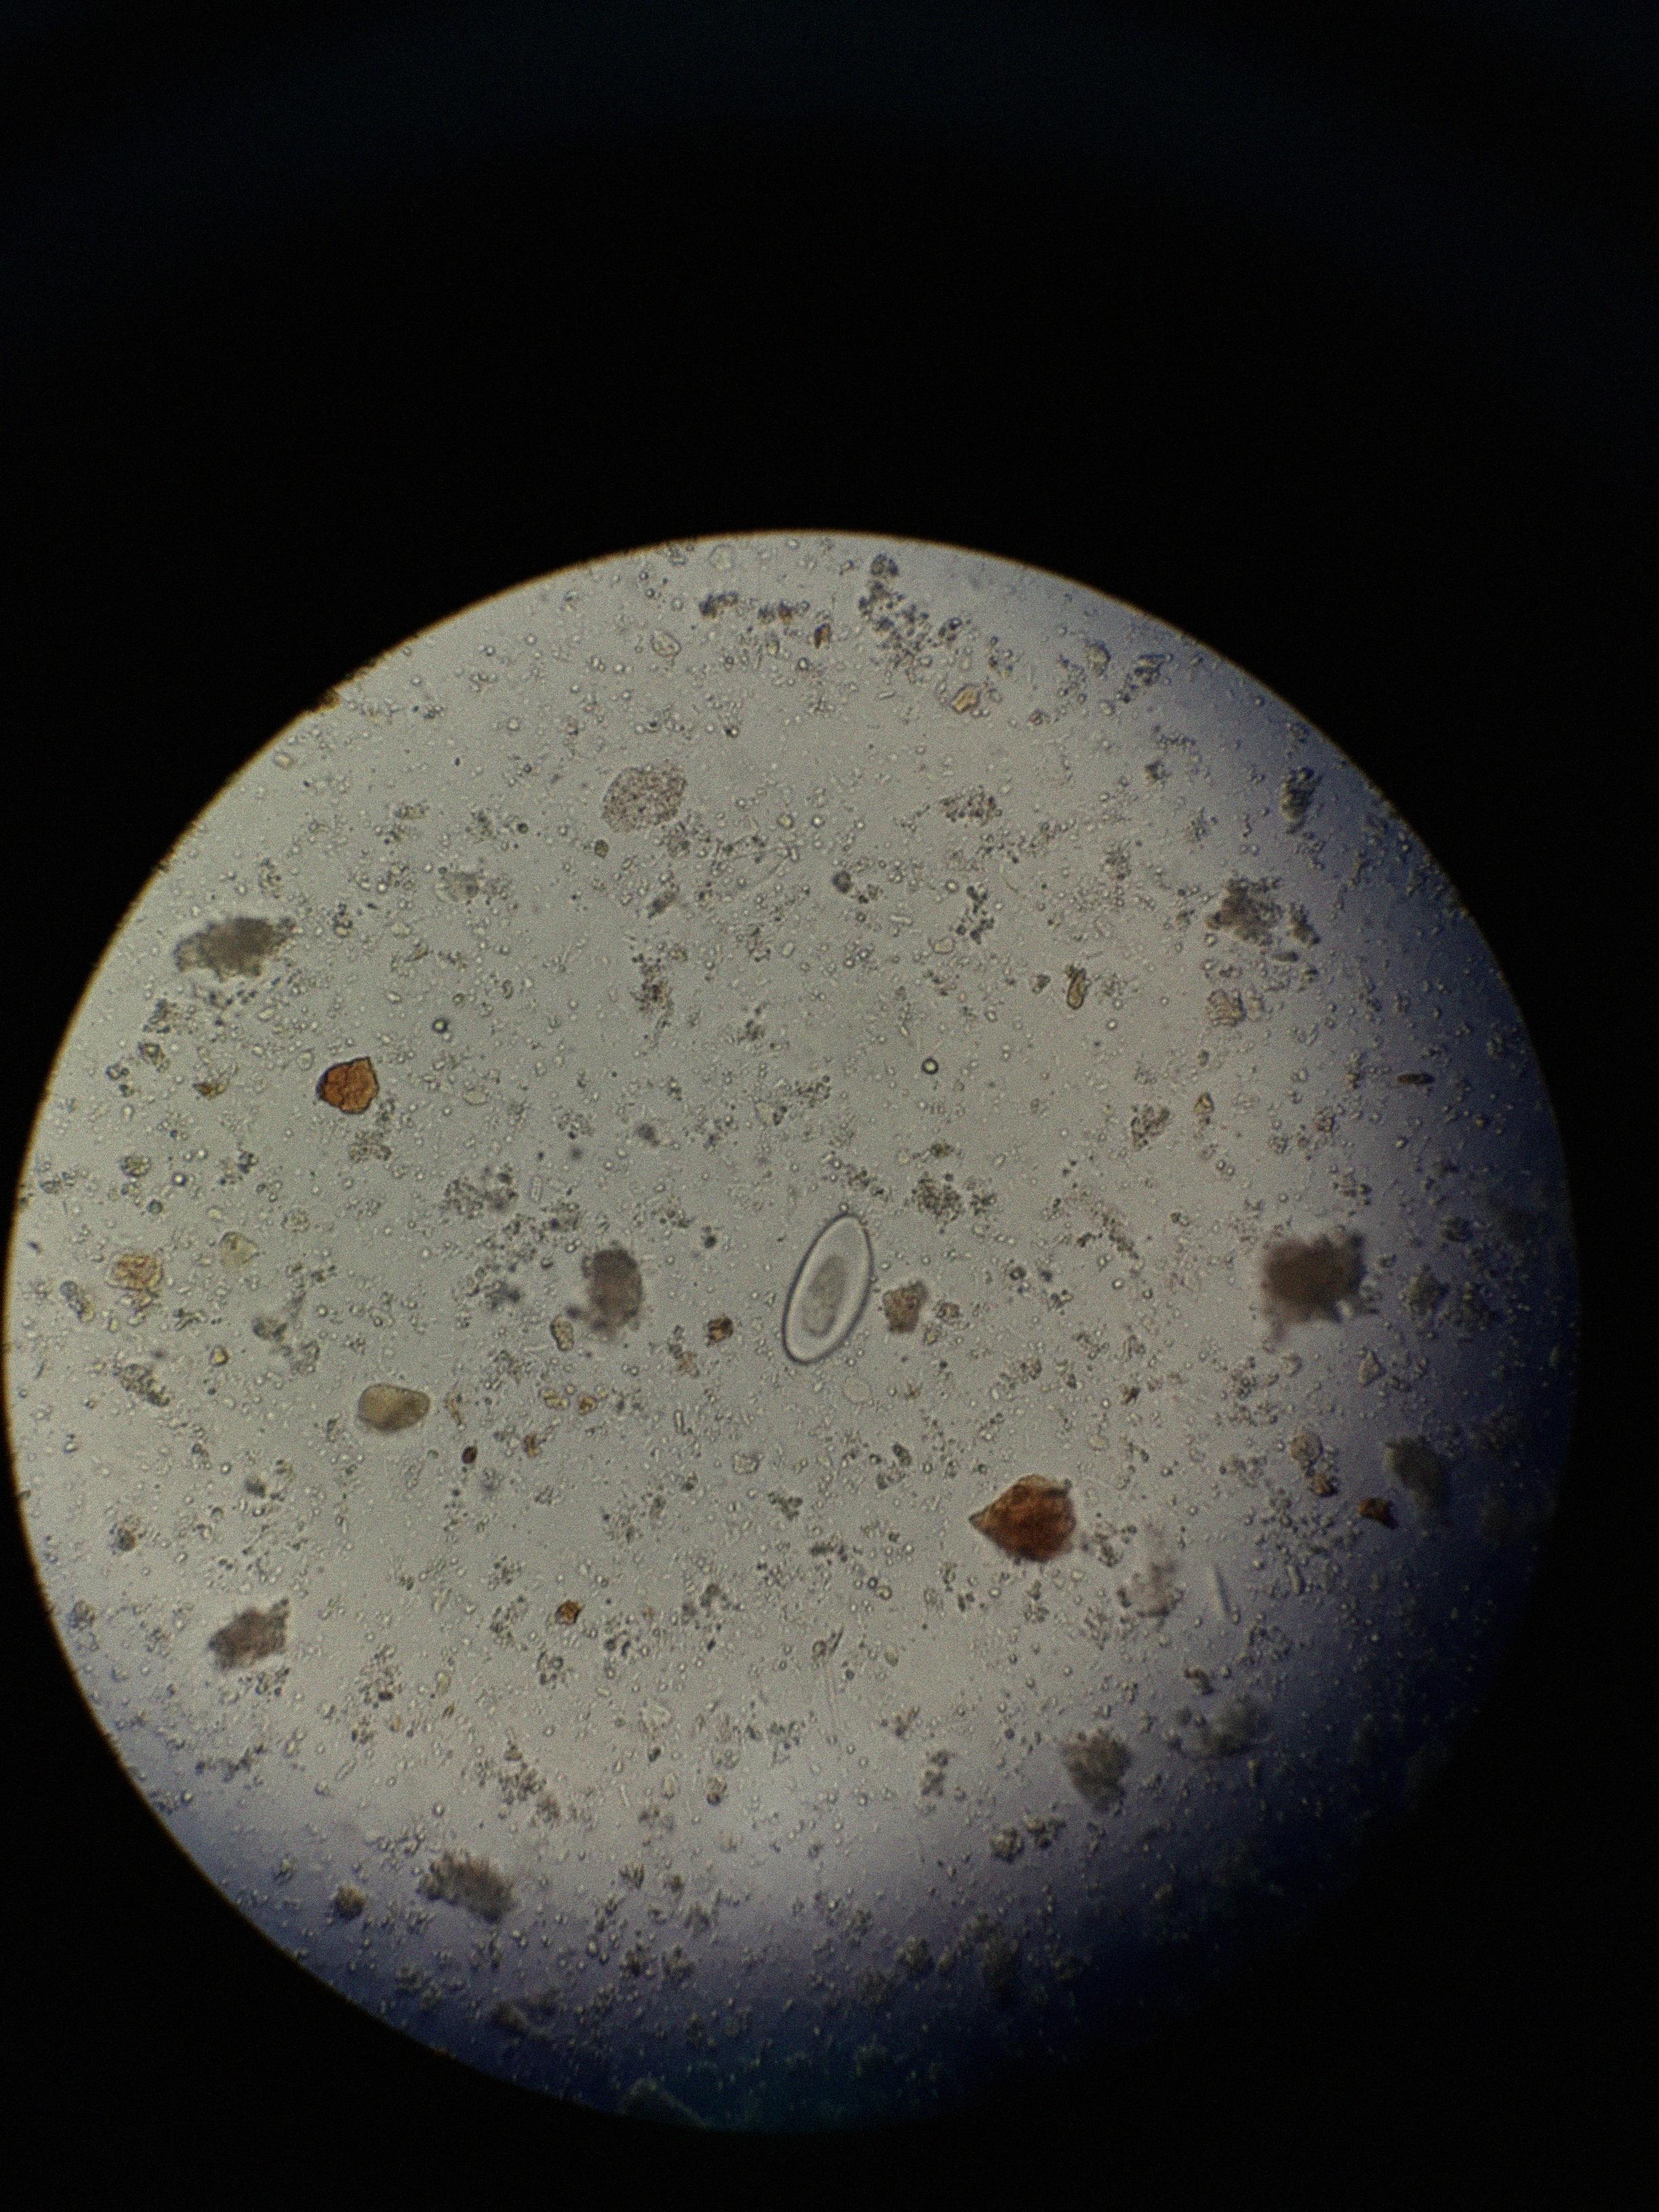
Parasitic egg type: Enterobius vermicularis